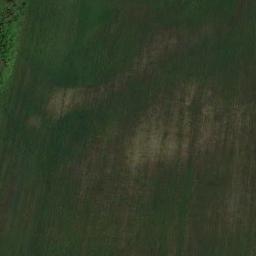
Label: meadow